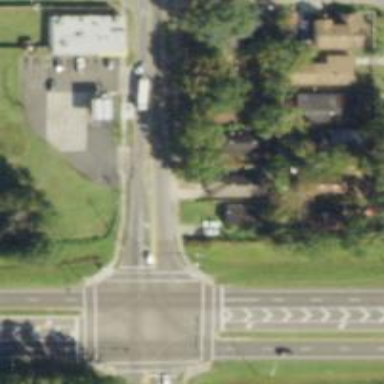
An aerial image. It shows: Footway along the road.